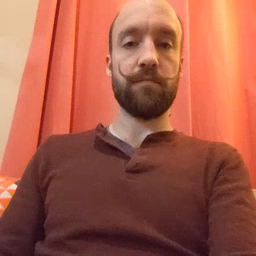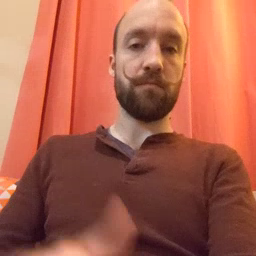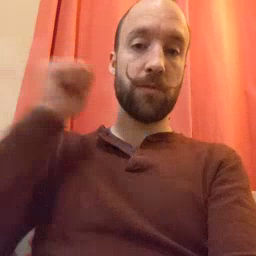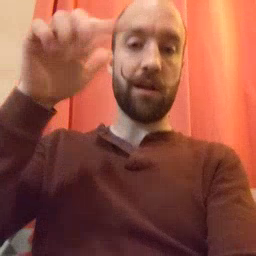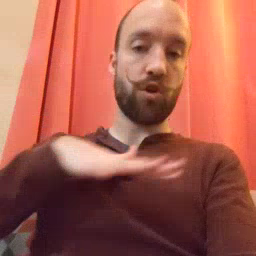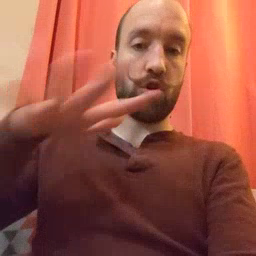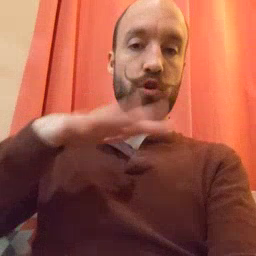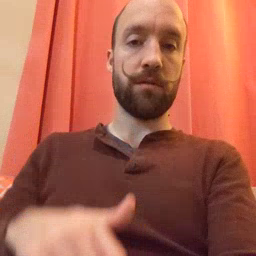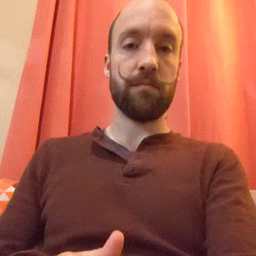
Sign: backyard